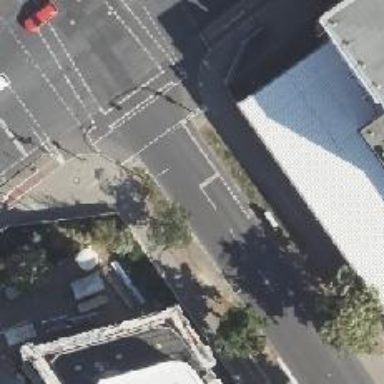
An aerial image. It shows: Road with traffic signals.